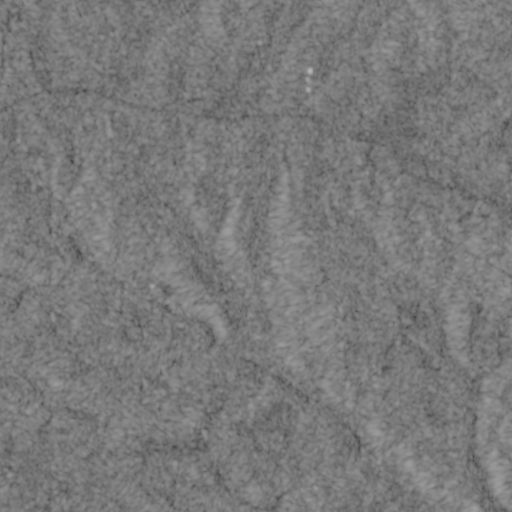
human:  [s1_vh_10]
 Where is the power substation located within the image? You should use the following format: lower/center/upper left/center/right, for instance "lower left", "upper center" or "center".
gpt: The power substation is located in the upper center of the image.
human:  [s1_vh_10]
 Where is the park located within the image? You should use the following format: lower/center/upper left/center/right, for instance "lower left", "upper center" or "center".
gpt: There is no park in the image.

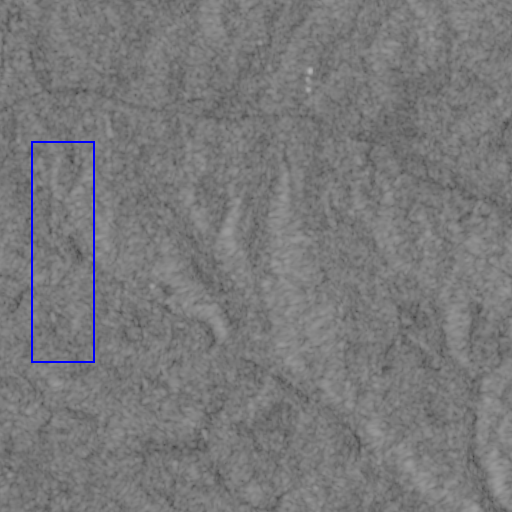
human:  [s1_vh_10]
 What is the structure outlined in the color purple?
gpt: There is no purple outline.
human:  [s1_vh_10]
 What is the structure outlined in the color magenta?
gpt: There is no structure outlined in magenta.